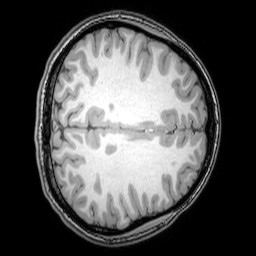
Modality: T1w
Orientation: axial
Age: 25
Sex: female
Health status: healthy
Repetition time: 0.081 s
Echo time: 0.037 s